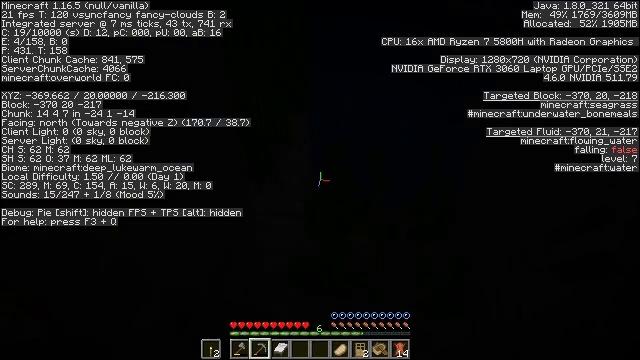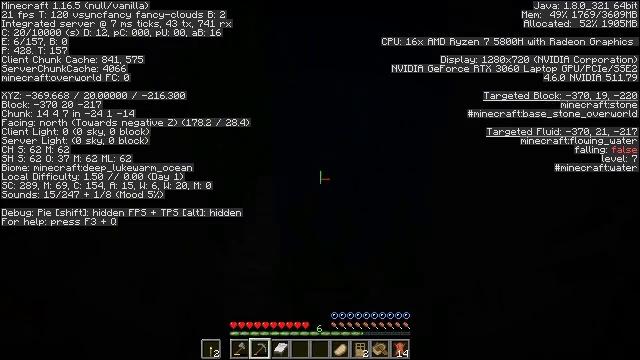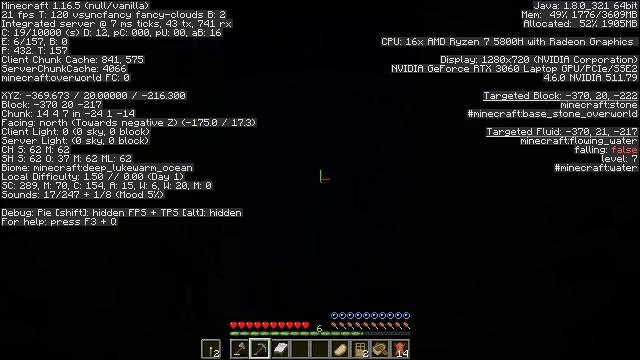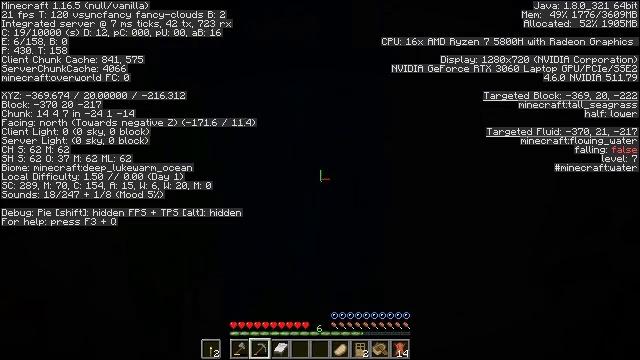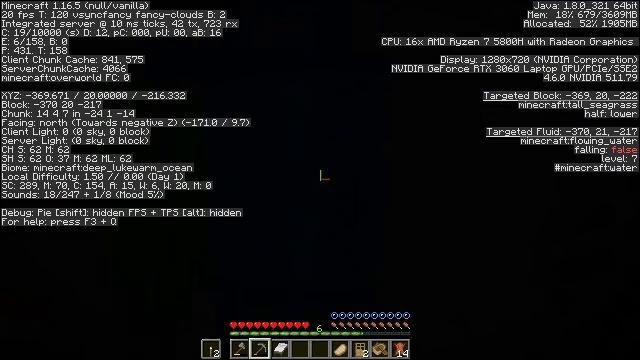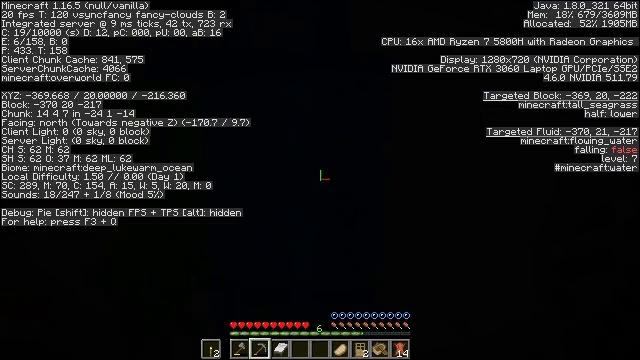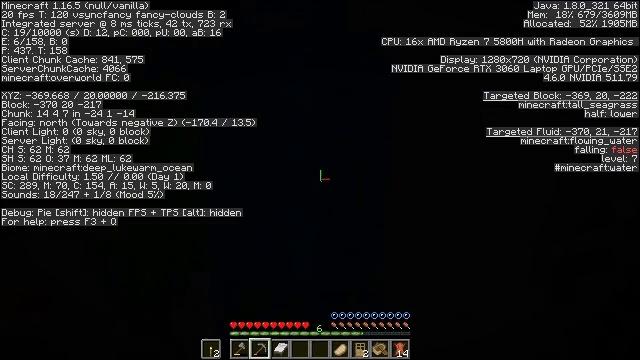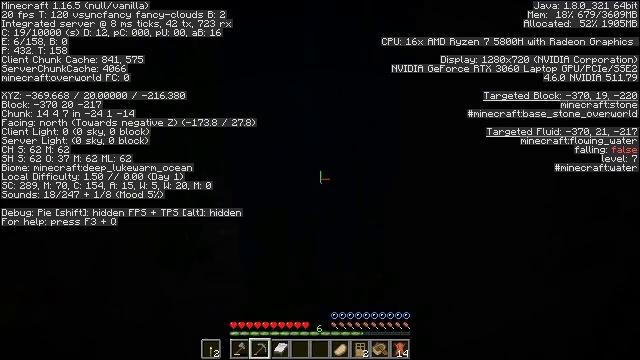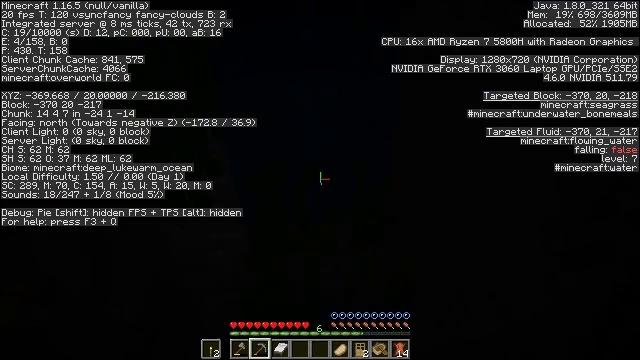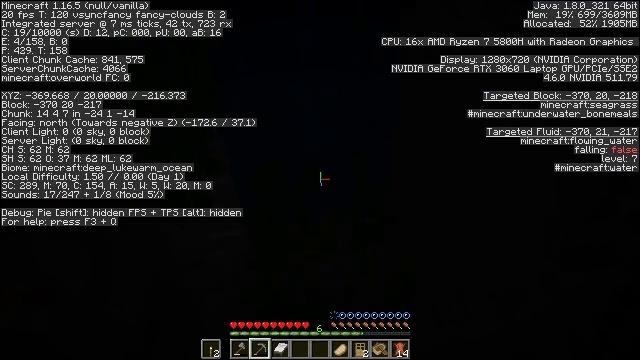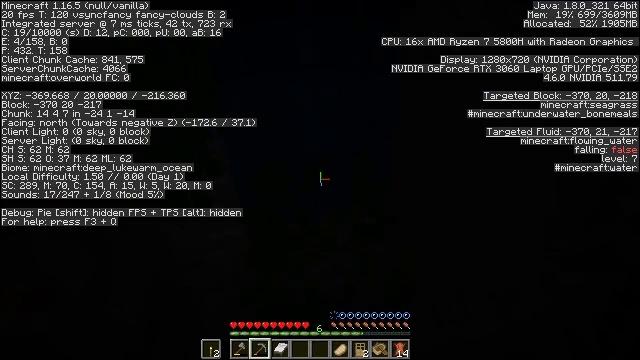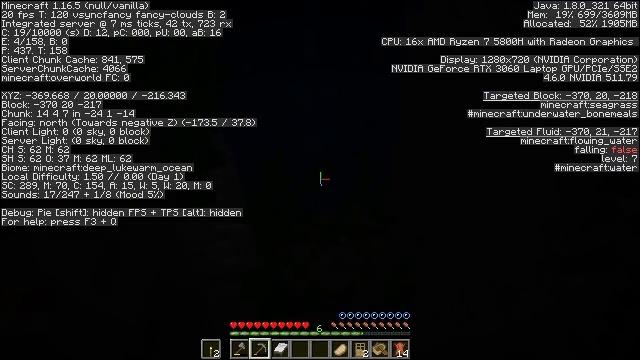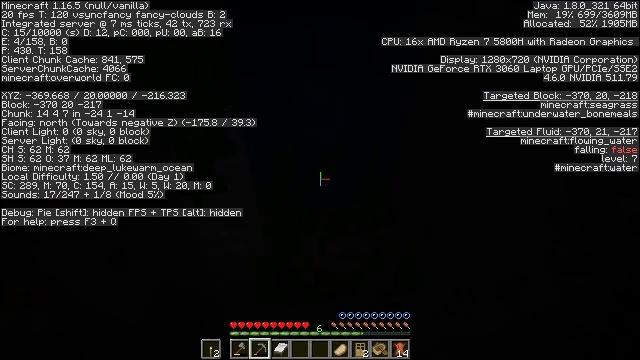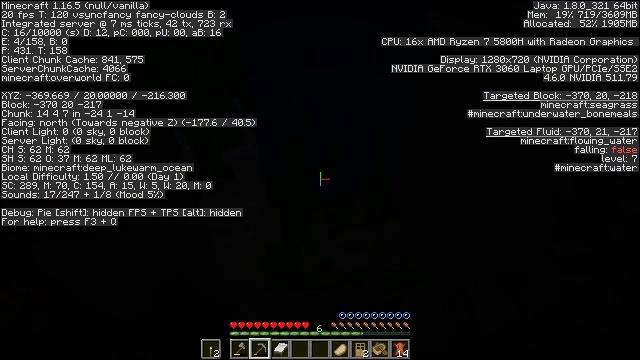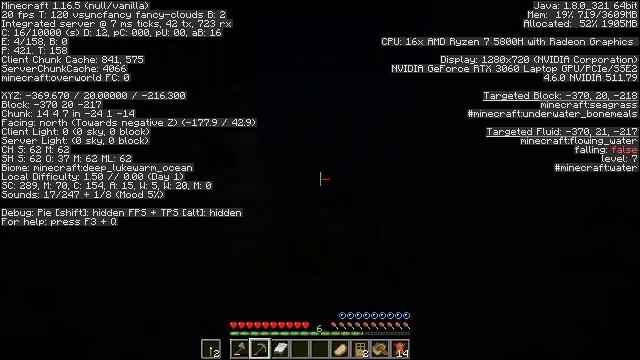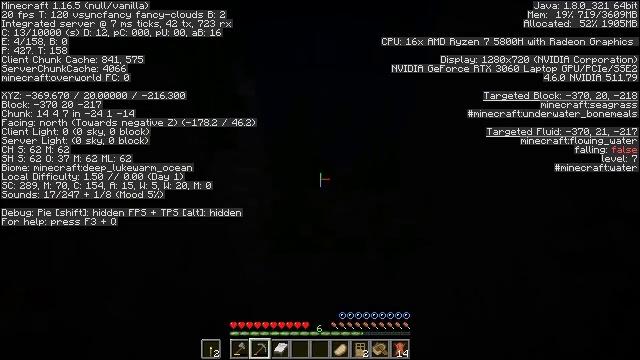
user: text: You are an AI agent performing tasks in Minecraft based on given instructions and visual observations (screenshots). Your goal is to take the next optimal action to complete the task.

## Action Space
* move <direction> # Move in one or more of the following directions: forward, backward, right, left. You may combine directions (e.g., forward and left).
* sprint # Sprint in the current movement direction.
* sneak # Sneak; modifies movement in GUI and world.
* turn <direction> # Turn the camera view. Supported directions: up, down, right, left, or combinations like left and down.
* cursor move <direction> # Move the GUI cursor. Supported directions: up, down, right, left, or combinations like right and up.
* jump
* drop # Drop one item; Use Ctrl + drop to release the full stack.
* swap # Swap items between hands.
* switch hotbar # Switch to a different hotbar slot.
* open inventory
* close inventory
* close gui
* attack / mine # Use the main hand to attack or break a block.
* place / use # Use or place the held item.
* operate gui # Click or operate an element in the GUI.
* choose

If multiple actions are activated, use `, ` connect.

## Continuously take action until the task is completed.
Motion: motion action
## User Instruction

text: Break the seagrass in the ocean.
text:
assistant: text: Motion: turn right and up
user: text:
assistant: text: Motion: turn right and up
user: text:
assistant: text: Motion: move forward, turn right and up
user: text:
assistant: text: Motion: move forward, turn up
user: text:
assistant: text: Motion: move forward
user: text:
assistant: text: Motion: turn down
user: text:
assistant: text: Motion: turn left and down
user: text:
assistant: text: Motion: turn right and down
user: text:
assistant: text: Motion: no_op
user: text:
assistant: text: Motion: no_op
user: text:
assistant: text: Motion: no_op
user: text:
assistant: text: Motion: turn left and down
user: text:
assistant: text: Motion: move back, turn left and down
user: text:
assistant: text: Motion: move back, turn down
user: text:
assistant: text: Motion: move back, turn down
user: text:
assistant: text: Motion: move back, turn down
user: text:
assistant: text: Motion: move back, turn down
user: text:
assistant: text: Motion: move back
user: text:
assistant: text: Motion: move back
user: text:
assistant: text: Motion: move back
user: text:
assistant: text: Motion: move back
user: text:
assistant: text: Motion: move back
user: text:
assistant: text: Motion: move back
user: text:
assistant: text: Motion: move back
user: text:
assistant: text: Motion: no_op
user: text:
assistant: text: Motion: no_op
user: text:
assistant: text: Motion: turn down
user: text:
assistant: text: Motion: turn down
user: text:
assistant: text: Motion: no_op
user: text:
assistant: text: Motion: no_op